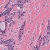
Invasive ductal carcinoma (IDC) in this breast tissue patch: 1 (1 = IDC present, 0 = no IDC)